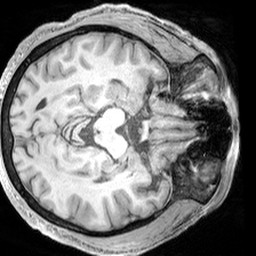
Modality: T1w
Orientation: axial
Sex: male
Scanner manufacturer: siemens
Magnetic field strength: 3 T
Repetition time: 2.3 s
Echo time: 0.00226 s